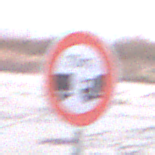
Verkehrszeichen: VerbotUnterschreitenMindestabstand
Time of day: SunriseSunset
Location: Outdoor (Suburban)
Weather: PartlyCloudy
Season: NotSpecified
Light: Natural